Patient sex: M
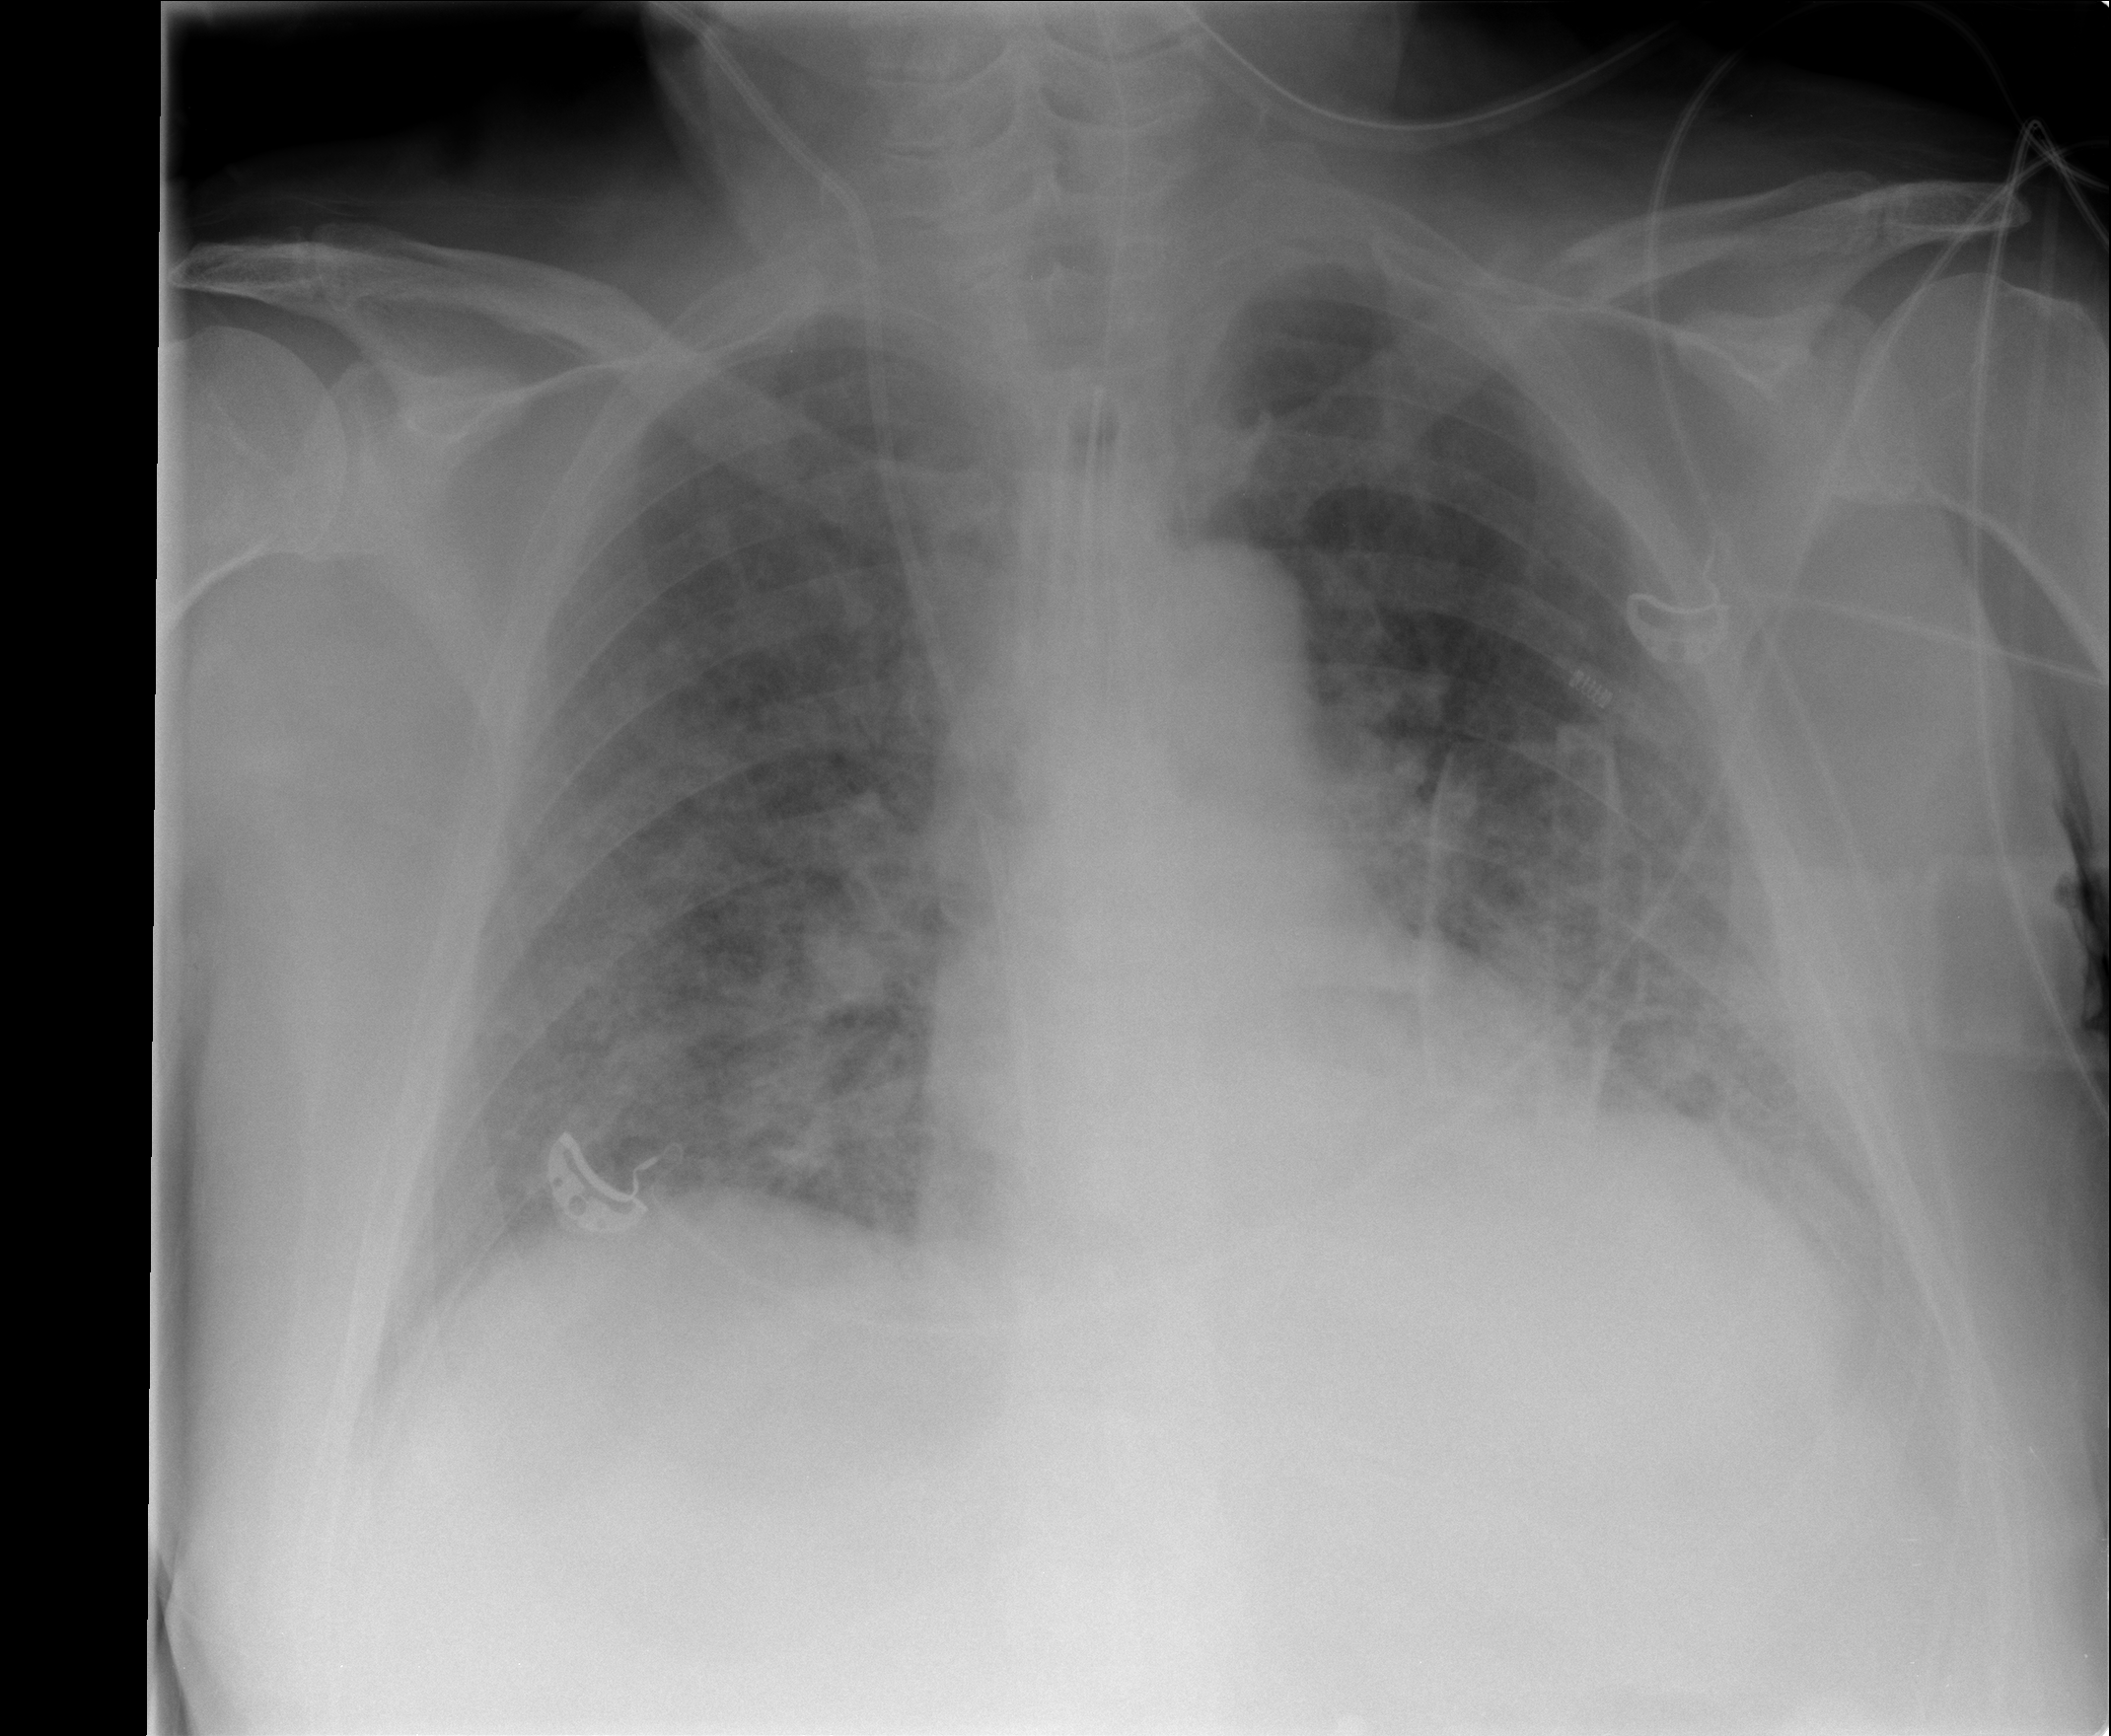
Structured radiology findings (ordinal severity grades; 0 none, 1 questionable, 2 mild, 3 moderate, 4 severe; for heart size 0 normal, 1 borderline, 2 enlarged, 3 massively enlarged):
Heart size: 2
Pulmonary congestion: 3
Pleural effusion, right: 1
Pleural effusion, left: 1
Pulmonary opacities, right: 2
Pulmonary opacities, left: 2
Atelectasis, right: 2
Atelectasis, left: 2